Question:
I need to combine 3 different columns from 3 tables and result set should be a distinct table.
Attached to the blue table is my question and the yellow table is my expected answer. How Can I Get the expected table?
I don't want duplicates in the name which is column 1.
Any help will be appreciated.
<URL>
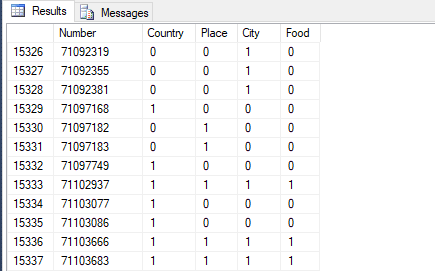
Answer: ## Full Outer Joins
The question doesn't give us much to go on so I am making almost no assumptions about the data. There doesn't seem to be a 'Name' table and none of the 3 tables appears to represent a complete list of names. So, I'm going to close my eyes and type out a couple of full outer joins:
'''
Select t1.name, t1.country, t2.food, t3.movie
from table1 t1
full outer join table2 t2 on t1.name = t2.name
full outer join table3 t3 on t3.name = t1.name
'''
This will give you (with no assumptions that any one table would need to contain a complete list), each one listed just once (provided they don't already appear multiple times in any one table) along with any data associated with that name from any of the three tables.
So here is an update (see comment below) that replaces the names of the countries, foods, and movies with just 'yes' or 'no'.
'''
Select
t1.name,
case when t1.country is null then 'no' else 'yes' end as country,
case when t2.food is null then 'no' else 'yes' end as food,
case when t3.movie is null then 'no' else 'yes' end as movie
from table1 t1
full outer join table2 t2 on t1.name = t2.name
full outer join table3 t3 on t3.name = t1.name
'''
...and rewritten with generic Column1, Column2 in case that's the issue:
'''
Select
t1.Column1 as name,
case when t1.Column2 is null then 'no' else 'yes' end as country,
case when t2.Column2 is null then 'no' else 'yes' end as food,
case when t3.Column2 is null then 'no' else 'yes' end as movie
from table1 t1
full outer join table2 t2 on t1.Column1 = t2.Column1
full outer join table3 t3 on t3.Column1 = t1.Column1
'''
I hope this helps.